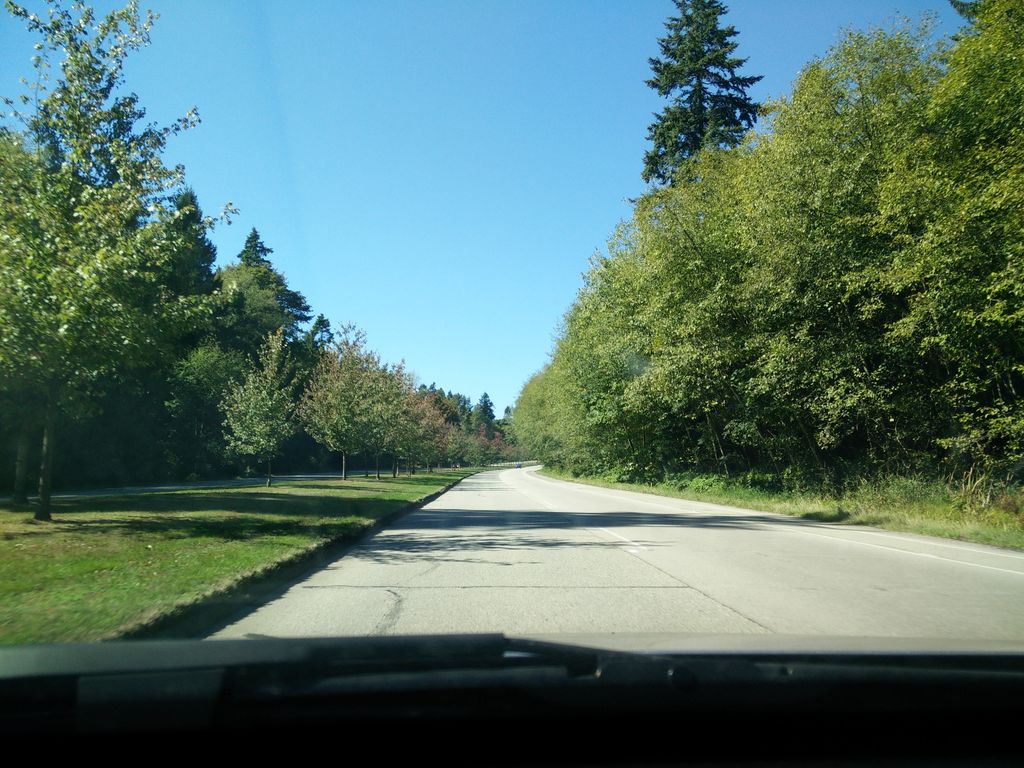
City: vancouver